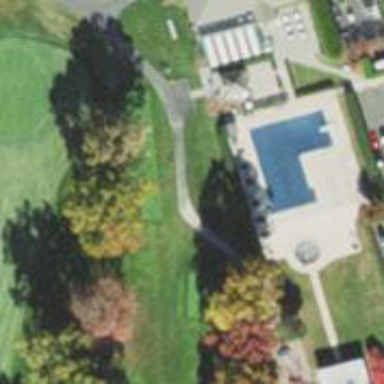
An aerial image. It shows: Pathway for golfing.